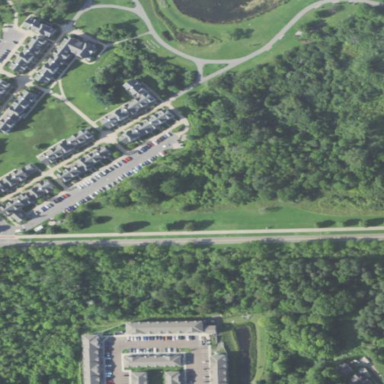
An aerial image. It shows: Parking area.